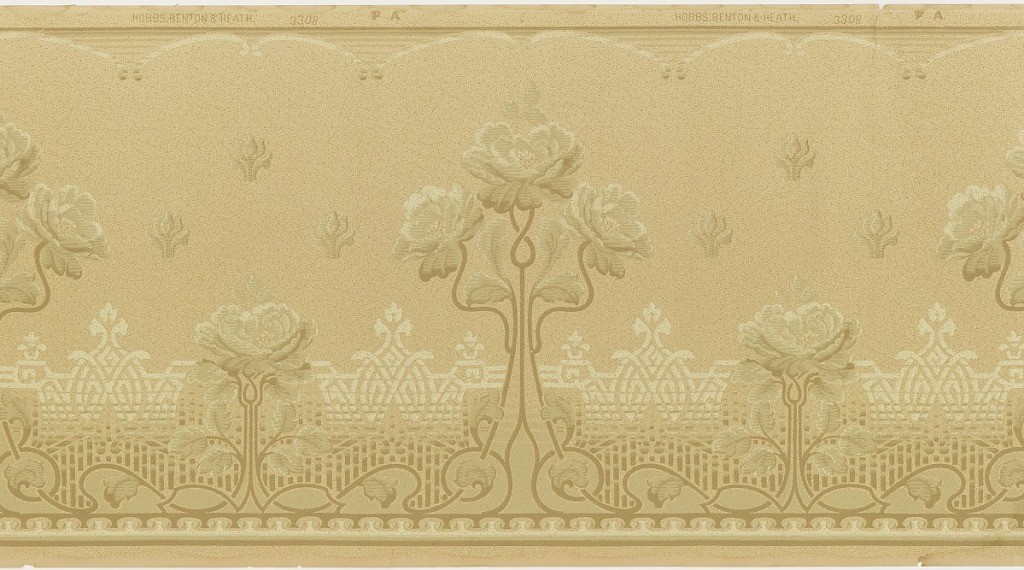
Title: Frieze
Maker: Hobbs, Benton & Heath, Hoboken, New Jersey
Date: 1905–1915
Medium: Machine-printed paper
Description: A repeating design of large styized trees with three flower heads, interspersed by smaller complementary trees with a single flower head. Upon a ground with an overlay of an intricate design and stylized fleur-de-lis between complementary borders.